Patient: sex M, age 79
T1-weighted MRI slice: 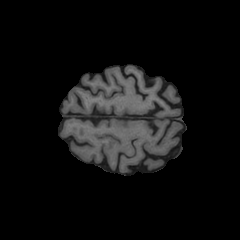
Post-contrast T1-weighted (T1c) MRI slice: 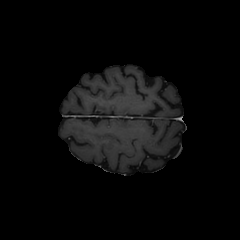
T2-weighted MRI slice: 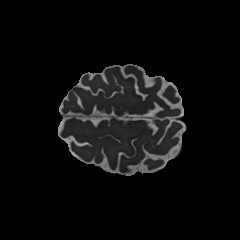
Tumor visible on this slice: no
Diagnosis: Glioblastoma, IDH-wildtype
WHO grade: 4